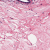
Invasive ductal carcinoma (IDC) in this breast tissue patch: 0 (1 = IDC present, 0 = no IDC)